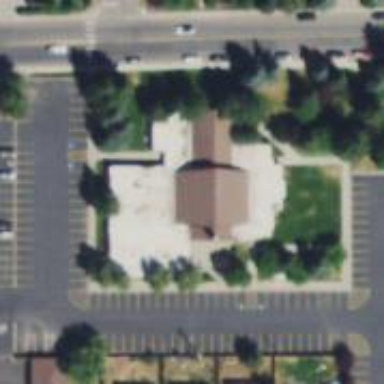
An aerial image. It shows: Beautiful church building.